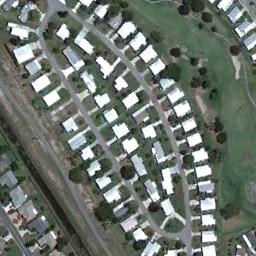
Label: residential